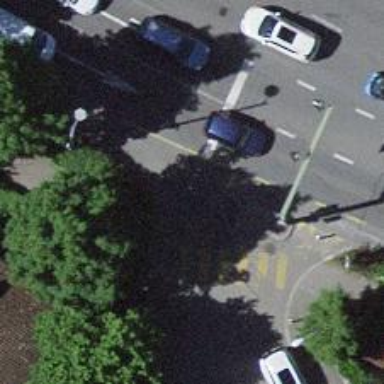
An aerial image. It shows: Bollard.